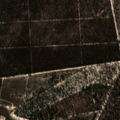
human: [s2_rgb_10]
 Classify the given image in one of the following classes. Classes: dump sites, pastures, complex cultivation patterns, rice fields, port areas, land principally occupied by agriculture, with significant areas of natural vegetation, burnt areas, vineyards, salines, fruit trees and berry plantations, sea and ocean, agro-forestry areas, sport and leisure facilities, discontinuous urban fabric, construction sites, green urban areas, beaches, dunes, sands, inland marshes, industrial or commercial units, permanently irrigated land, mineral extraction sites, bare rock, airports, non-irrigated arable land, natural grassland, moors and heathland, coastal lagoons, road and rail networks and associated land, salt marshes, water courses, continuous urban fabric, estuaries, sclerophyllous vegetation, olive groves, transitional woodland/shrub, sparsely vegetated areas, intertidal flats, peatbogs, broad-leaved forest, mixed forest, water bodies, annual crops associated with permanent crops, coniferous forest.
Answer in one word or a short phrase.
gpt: complex cultivation patterns, coniferous forest, transitional woodland/shrub